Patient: sex M, age 35
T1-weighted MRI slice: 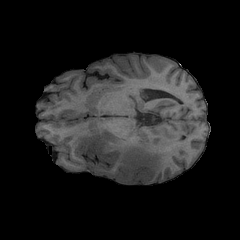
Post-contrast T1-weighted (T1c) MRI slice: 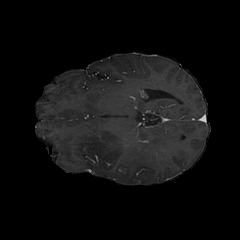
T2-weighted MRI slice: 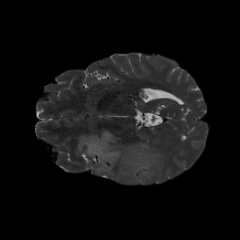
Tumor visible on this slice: yes
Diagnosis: Astrocytoma, IDH-mutant
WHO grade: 4